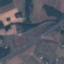
Land use / land cover: Highway